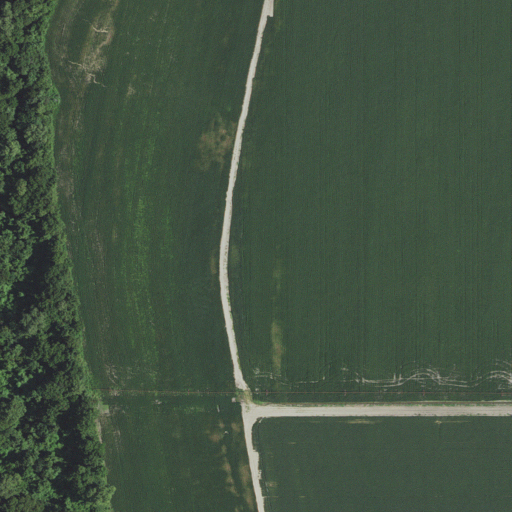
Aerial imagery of bar in Arkansas named Lee Bar containing cultivated crops, woody wetlands, and open water